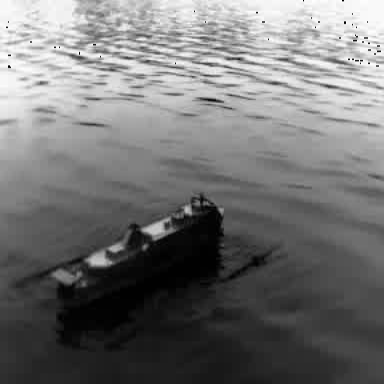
There is a container_ship in the infrared image.